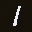
Label: 1